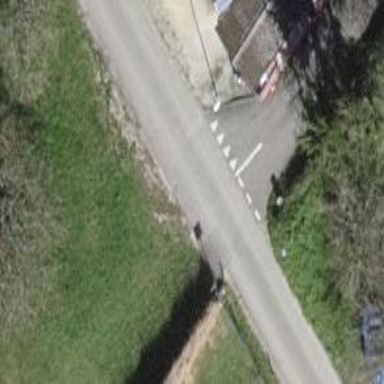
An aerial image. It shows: Road with "give way" sign.